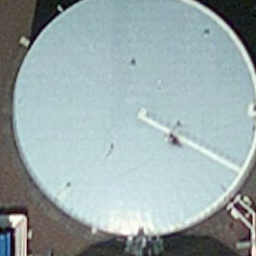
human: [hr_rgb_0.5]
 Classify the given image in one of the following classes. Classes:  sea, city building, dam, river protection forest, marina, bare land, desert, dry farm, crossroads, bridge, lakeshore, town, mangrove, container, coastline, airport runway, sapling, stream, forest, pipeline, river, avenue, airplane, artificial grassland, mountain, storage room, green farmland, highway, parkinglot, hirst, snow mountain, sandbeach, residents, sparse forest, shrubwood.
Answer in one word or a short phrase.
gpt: storage room